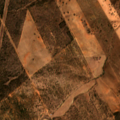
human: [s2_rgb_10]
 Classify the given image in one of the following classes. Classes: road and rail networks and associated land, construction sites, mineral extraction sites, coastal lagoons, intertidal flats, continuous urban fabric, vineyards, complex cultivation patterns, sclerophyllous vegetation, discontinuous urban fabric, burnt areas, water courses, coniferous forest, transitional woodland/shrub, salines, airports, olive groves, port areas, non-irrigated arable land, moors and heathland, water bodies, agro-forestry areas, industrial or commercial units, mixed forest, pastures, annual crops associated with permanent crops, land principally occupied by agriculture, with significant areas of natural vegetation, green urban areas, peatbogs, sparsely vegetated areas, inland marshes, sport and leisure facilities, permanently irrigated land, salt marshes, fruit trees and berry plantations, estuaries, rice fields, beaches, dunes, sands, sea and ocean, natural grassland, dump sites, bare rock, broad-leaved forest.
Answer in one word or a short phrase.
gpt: non-irrigated arable land, broad-leaved forest, transitional woodland/shrub